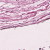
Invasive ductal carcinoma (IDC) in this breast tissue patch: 0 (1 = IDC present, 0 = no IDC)